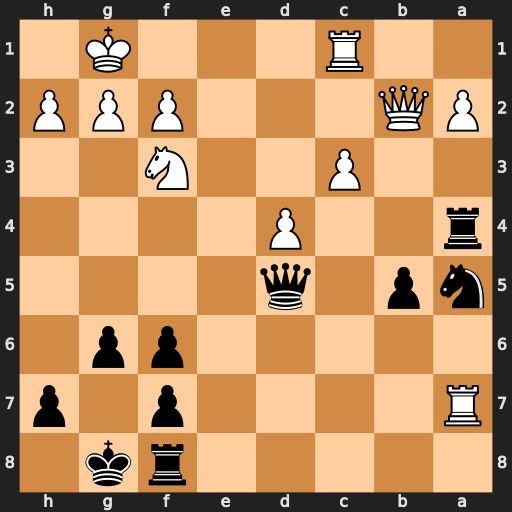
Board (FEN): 5rk1/R4p1p/5pp1/np1q4/r2P4/2P2N2/PQ3PPP/2R3K1
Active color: b
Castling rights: -
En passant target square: -
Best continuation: Nc4 Rxa4 Nxb2